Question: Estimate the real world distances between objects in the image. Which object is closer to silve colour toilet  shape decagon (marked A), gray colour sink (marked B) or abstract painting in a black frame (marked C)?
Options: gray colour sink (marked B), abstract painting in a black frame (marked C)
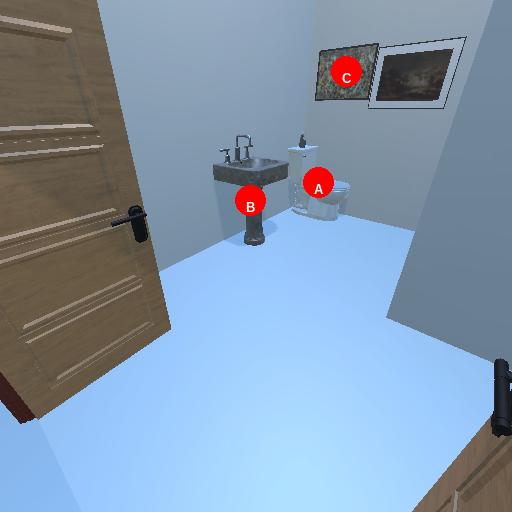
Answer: gray colour sink (marked B)